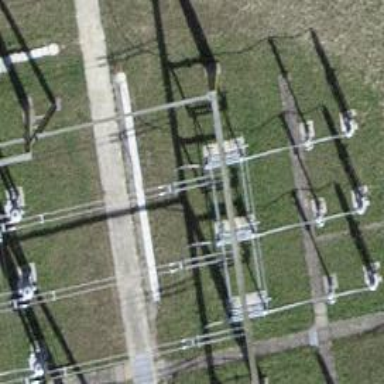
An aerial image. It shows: Insulator used in power systems.